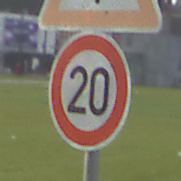
Verkehrszeichen: Geschwindigkeit20
Zusatzzeichen oben: SchneeOderEisglaette
Umgebung: Outdoor, Suburban
Tageszeit: MorningAfternoon
Wetter: PartlyCloudy
Licht: Natural
Jahreszeit: NotSpecified
Kontrast: MediumContrast